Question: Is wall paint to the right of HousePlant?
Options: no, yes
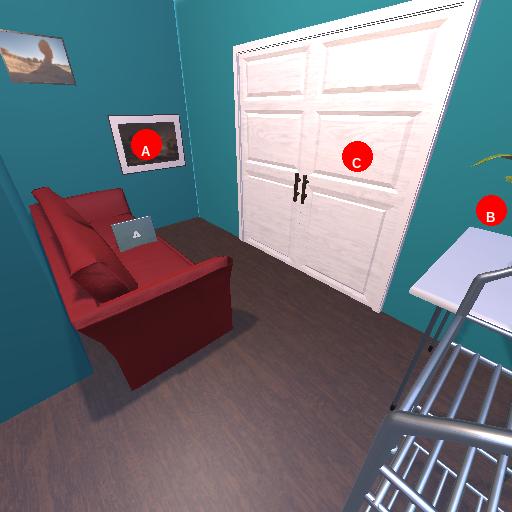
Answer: no